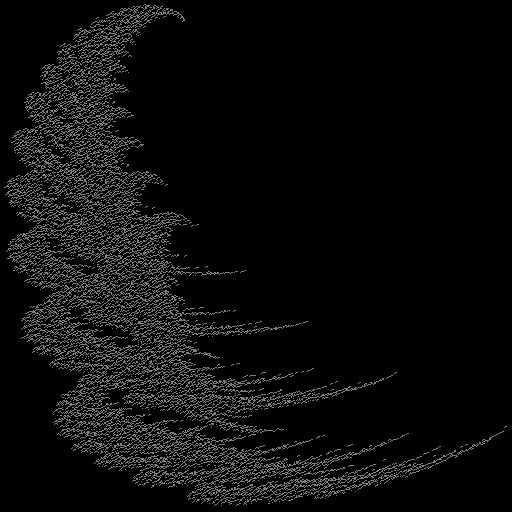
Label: snowdrift